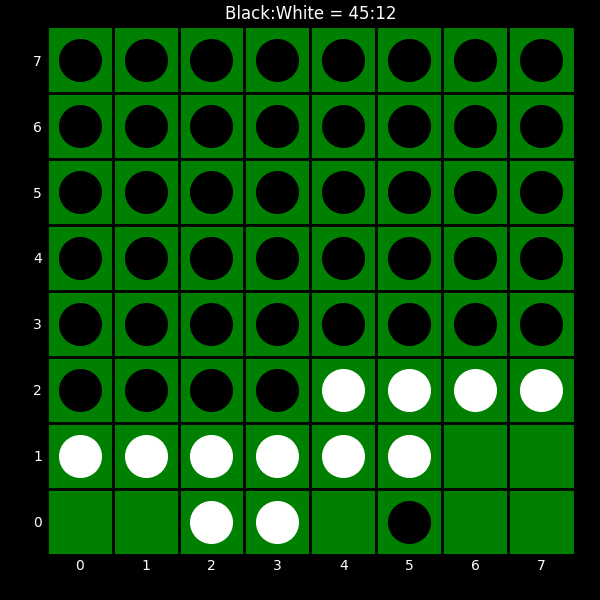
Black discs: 45
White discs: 12